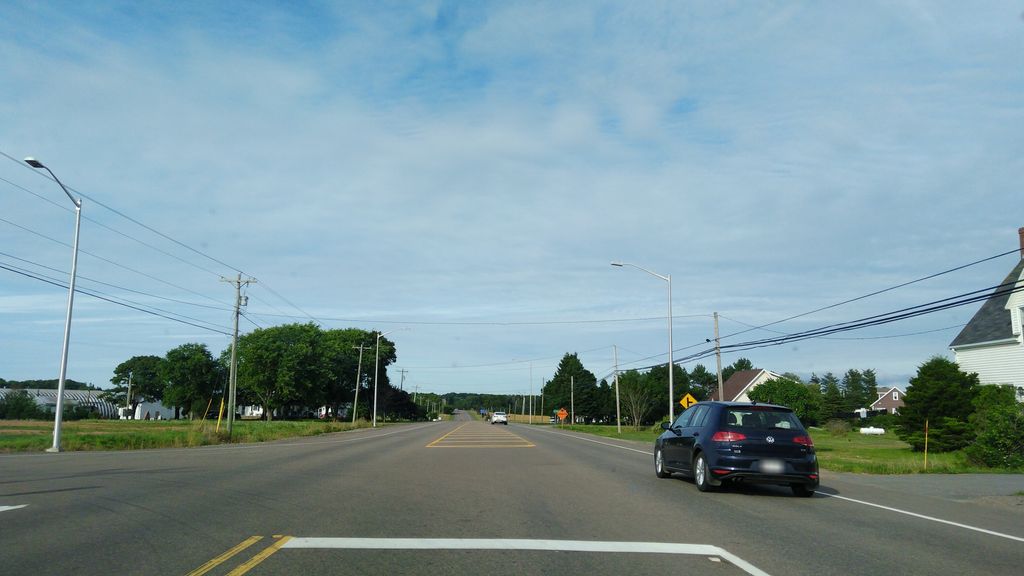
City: charlottetown